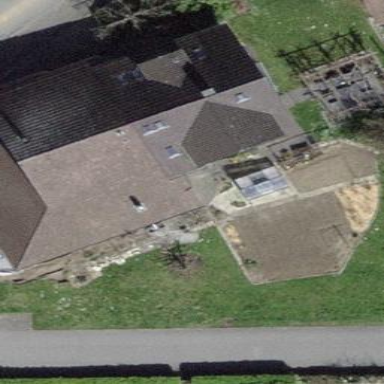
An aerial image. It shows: Building with tile roof.